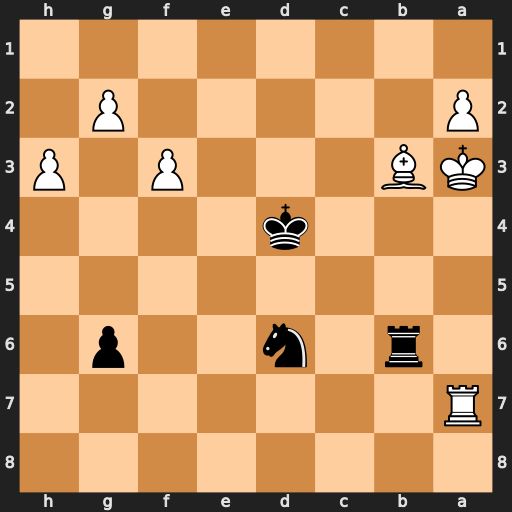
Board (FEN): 8/R7/1r1n2p1/8/3k4/KB3P1P/P5P1/8
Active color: b
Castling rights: -
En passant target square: -
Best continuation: Nb5+ Kb2 Nxa7